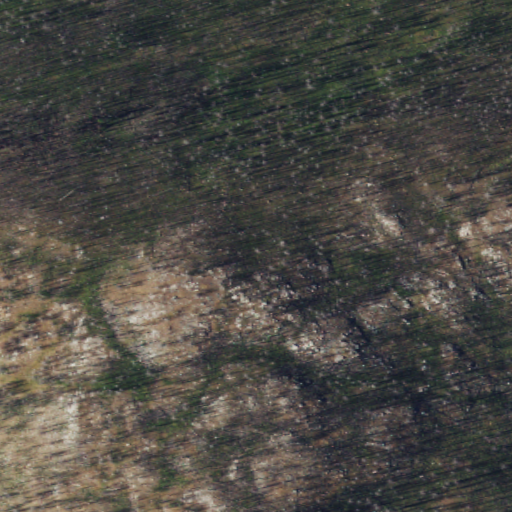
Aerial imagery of mountain in Washington named Ryan Hill containing shrub and grassland